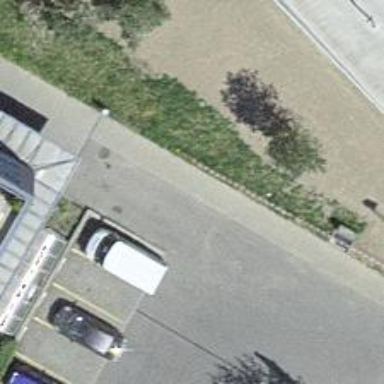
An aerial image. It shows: Path made of paving stones.